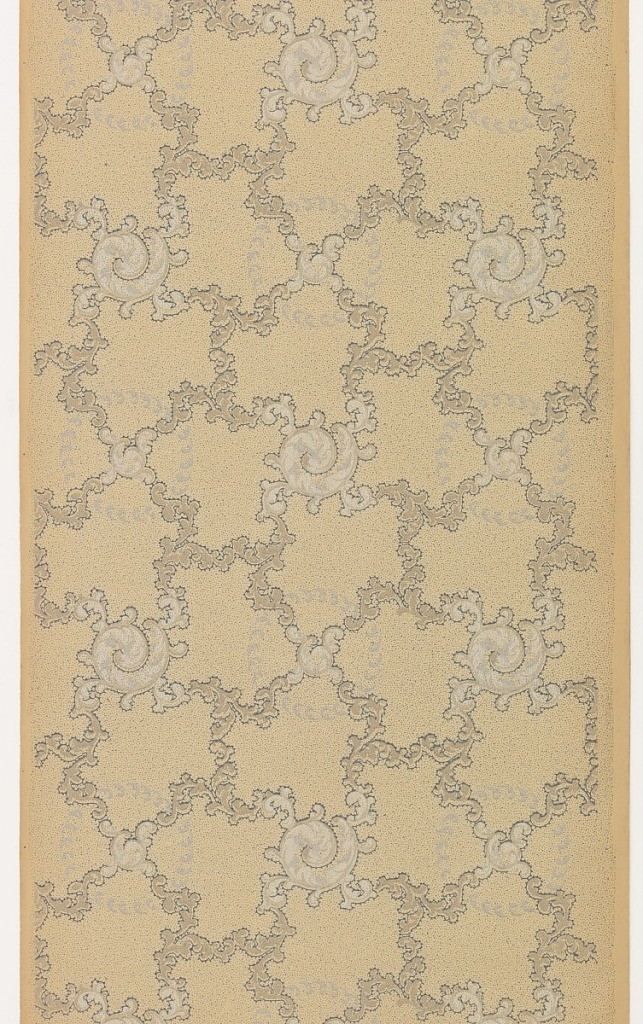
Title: Ceiling paper
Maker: Maxwell & Co., S.A., Chicago, Illinois, USA
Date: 1905–1915
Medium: Machine-printed paper, ungrounded
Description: Nautilus-like scrolls linked together with meandering foliage. Circular wreath at alternating intersections. Printed on ungrounded paper.